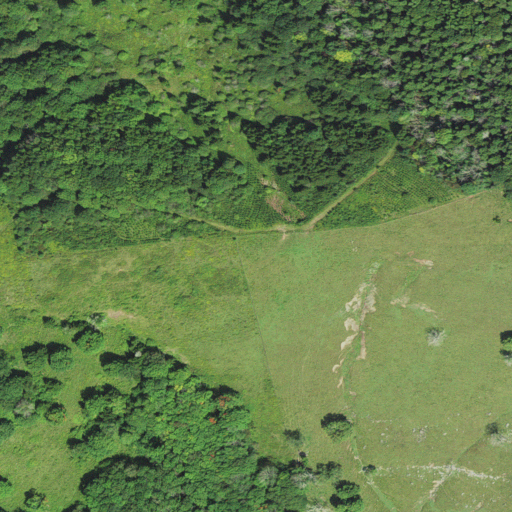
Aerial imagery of gap in West Virginia named Low Place containing deciduous forest, mixed forest, and grassland